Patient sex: M
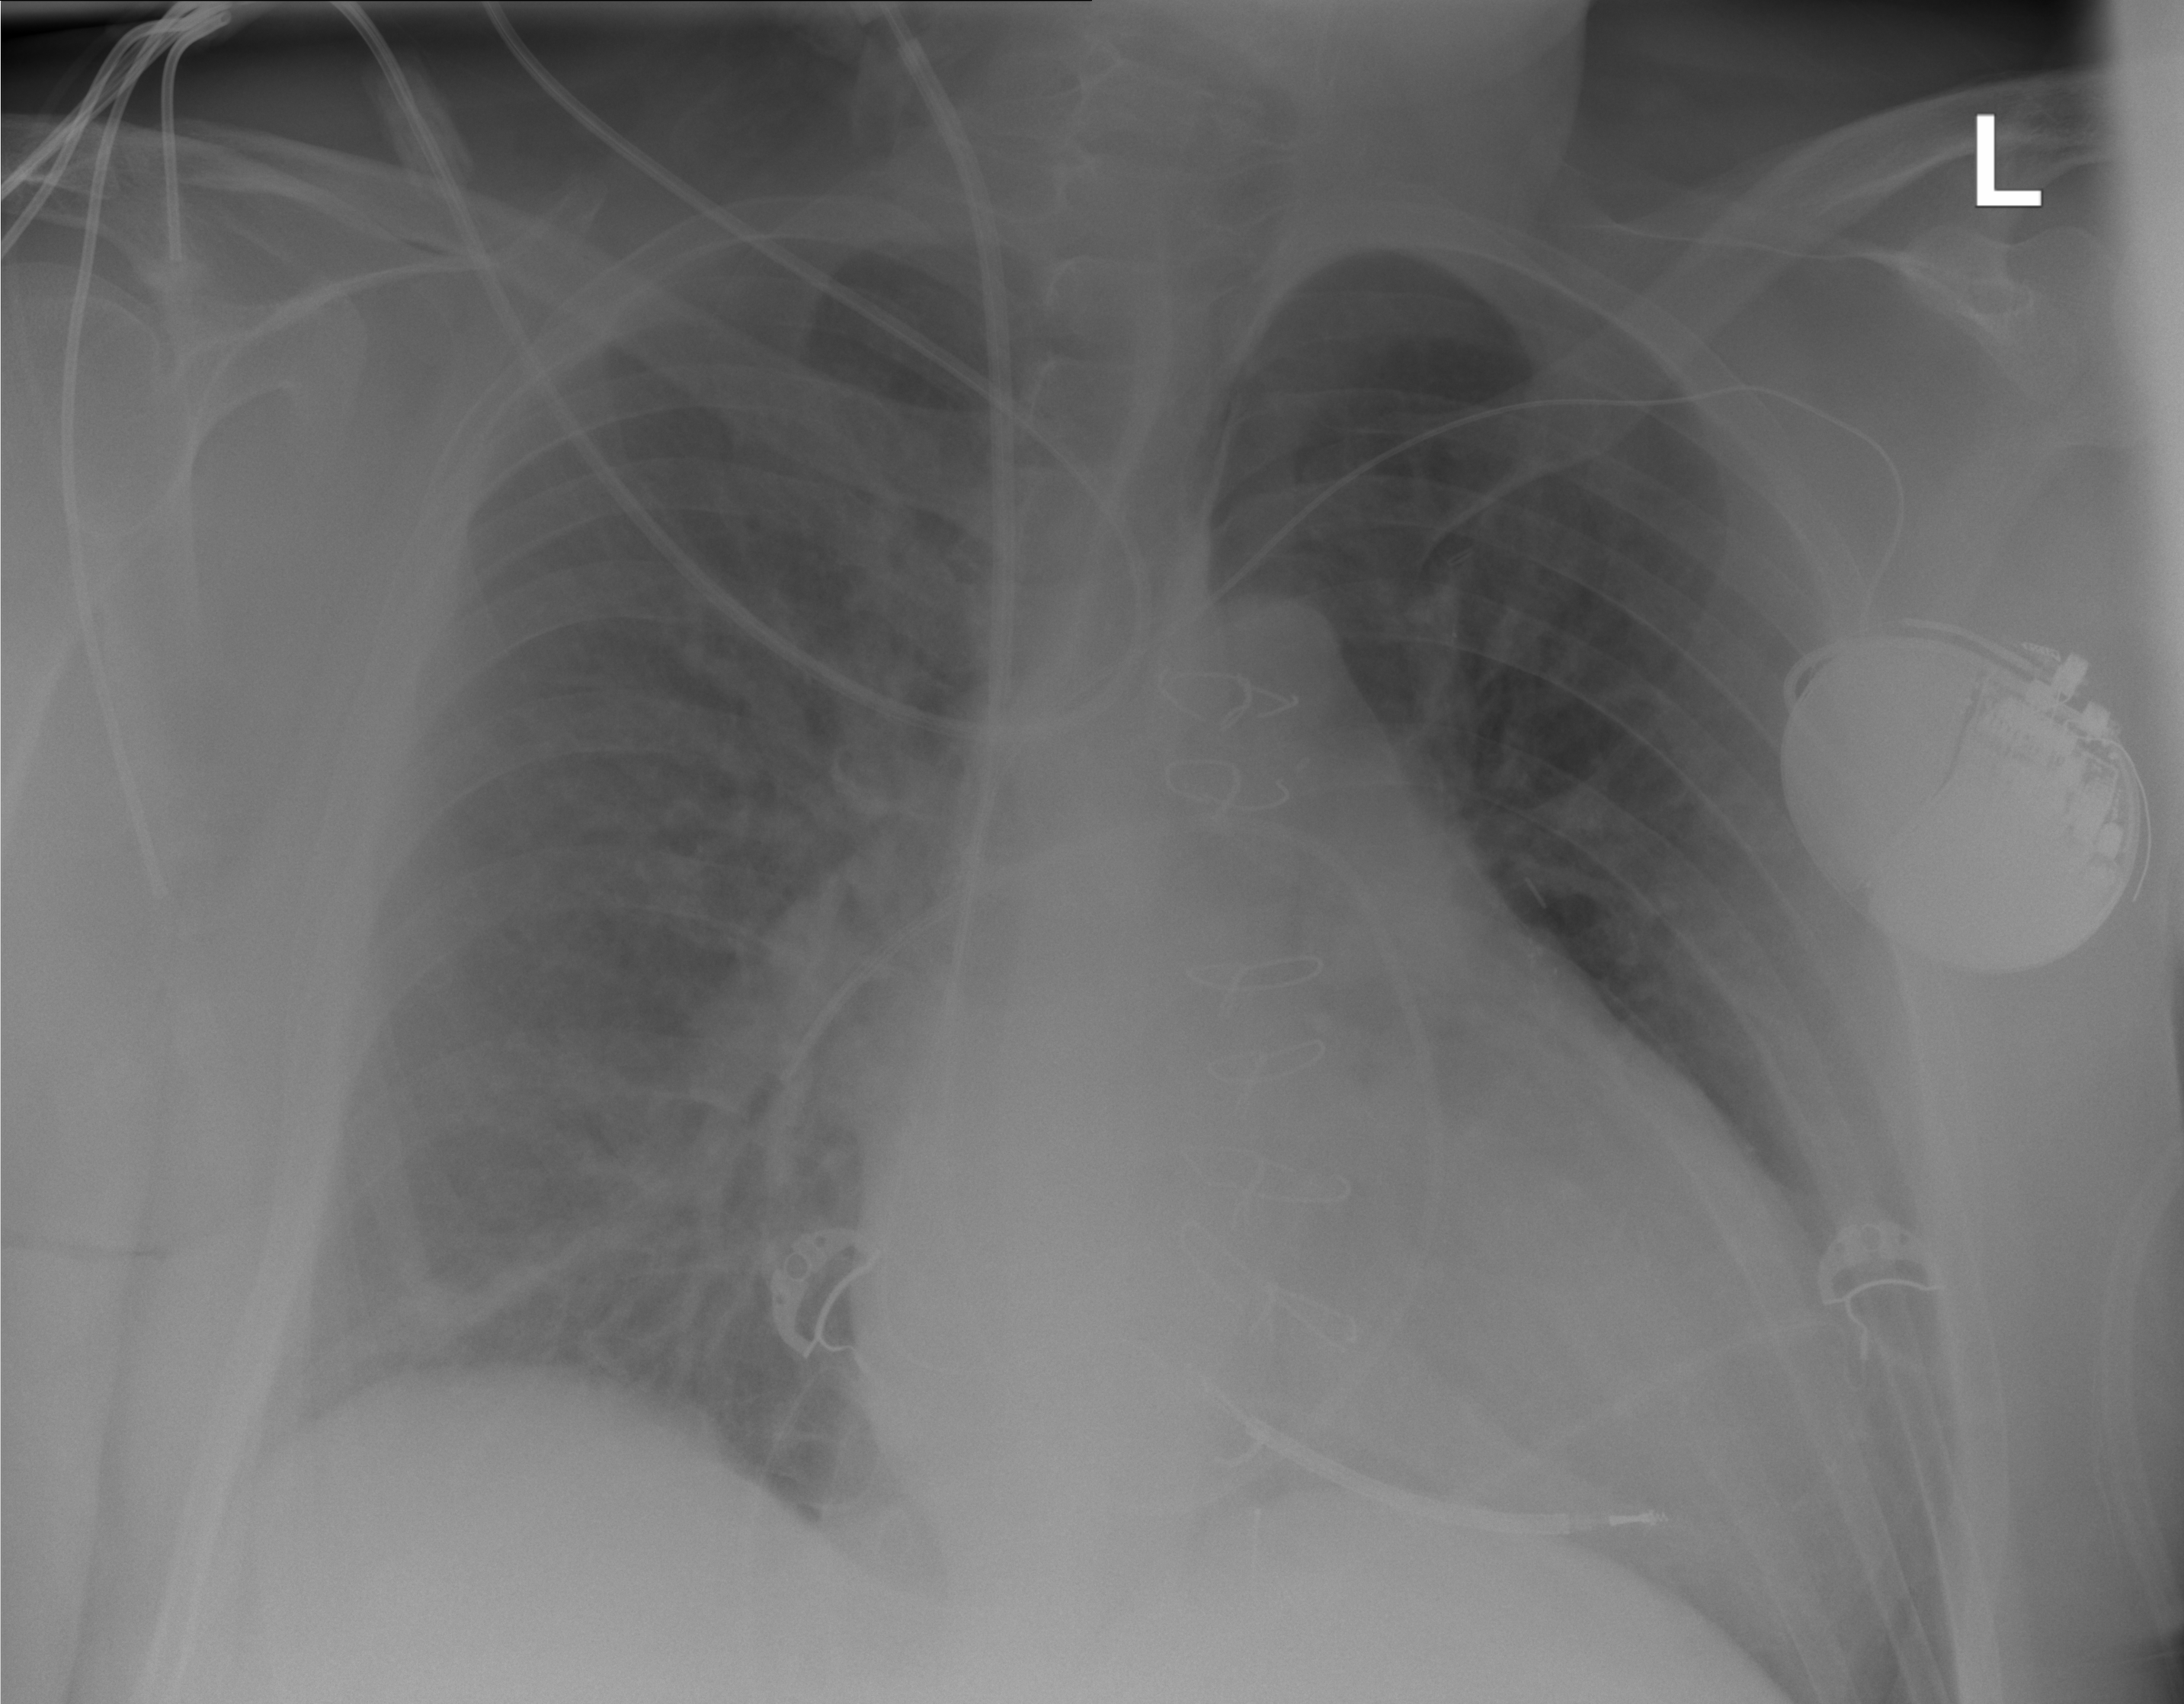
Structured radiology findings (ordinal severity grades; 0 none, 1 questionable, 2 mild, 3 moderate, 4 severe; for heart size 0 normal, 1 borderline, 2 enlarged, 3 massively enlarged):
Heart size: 2
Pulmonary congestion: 2
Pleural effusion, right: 0
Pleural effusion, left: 0
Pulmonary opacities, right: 0
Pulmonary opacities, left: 0
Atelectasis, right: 2
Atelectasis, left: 0